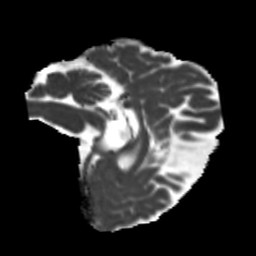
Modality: MD
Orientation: sagittal
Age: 39
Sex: female
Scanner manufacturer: siemens
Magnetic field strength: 3 T
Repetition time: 5.25 s
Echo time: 0.08 s